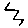
Label: zigzag